Question: The 'DiagnosticAnalyzer' is a custom Roslyn based extension whose 'DiagnosticDescriptor' with 'DiagnosticSeverity.Error' is as shown below
'''
internal static DiagnosticDescriptor Rule = new DiagnosticDescriptor(DiagnosticId, Description, MessageFormat, Category, DiagnosticSeverity.Error);
'''
When the extension is used it does show the that is against the Diagnostic Analyzers custom rule emphasising that , it is even shown in the Error List window of Visual Studio.
, this code gets a message in the Output Window of Visual Studio. This is working against the whole concept of emphasising an error as severity for a diagnostic analyzer.

If this is the default way of working for Roslyn, then .
I'm using:
1. Visual Studio 2013 Update 3
2. Roslyn End User Preview.vsix
3. VSIX extension containing the DiagnosticAnalyzer made using Roslyn SDK Project Templates.vsix
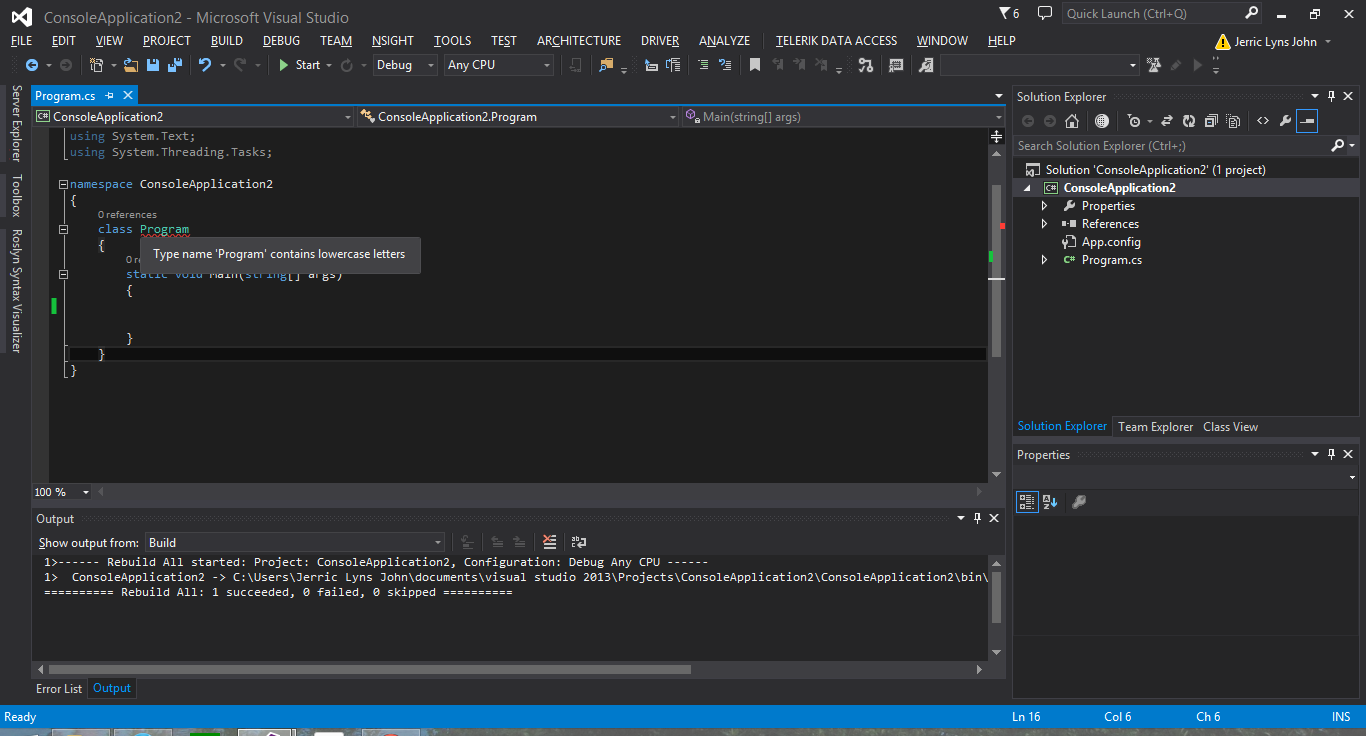
Answer: The integration of diagnostics into the actual build pipeline has been happening as part of VS "14". If you try the same scenario there, it will cause a compilation error.
Additionally, diagnostics are now attached to projects and distributed via NuGet so that the errors will happen consistently for the entire team, continuous integration build, etc.